【题型】填空题　【知识点】解析几何　【难度】easy
已知从点$A(6,1)$射出的光线经直线$x+y+1=0$上的点$M$反射后经过点\\
$B(3,2)$.则$|AM|+|BM|=$\underline{\quad\quad\quad}.
【解答】
\noindent 【答案】$\sqrt{106}$\\
\noindent 【分析】设点$A(6,1)$关于直线$x+y+1=0$的对称点为$A'(a,b)$，列出方程组，求得$A'(-2,-7)$，结合垂直平分\\
线的性质，利用$|AM|+|BM|=|A'M|+|BM|=|A'B|$，即可求解.\\
\noindent 【详解】设点$A(6,1)$关于直线$x+y+1=0$的对称点为$A'(a,b)$，\\
\noindent 则
\[
\begin{cases}
\dfrac{a+6}{2}+\dfrac{b+1}{2}+1=0 \\
\dfrac{b-1}{a-6}\times(-1)=-1
\end{cases}
\]
，解得$a=-2,b=-7$，即$A'(-2,-7)$\\
\noindent 因为反射光线进过点$B(3,2)$，根据垂直平分线的性质，可得：\\
\noindent $|AM|+|BM|=|A'M|+|BM|=|A'B|=\sqrt{(3+2)^2+(2+7)^2}=\sqrt{106}$.\\
\noindent 故答案为：$\sqrt{106}$.

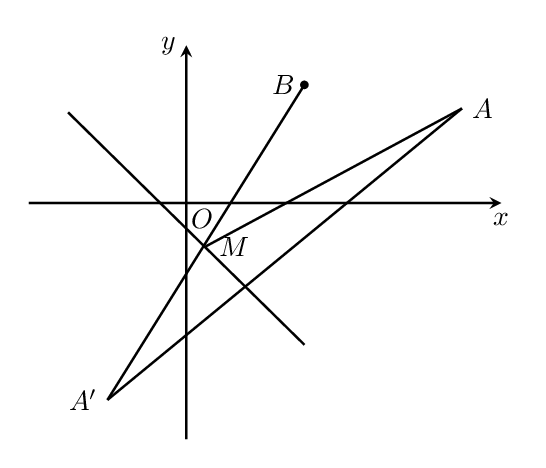